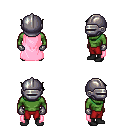
a pixel art fantasy rpg character, male body template, orc, green skin, pink cape, red pants, black long mohawk hairstyle, metal helm, metal gloves, black shoes, four views (front, back, left, right), 2x2 character sprite sheet, small pixel art, hard edges, no anti-aliasing